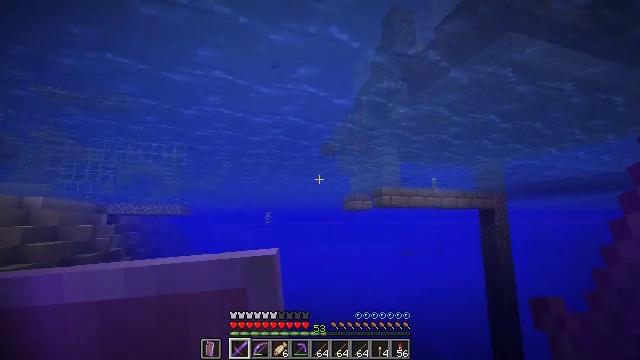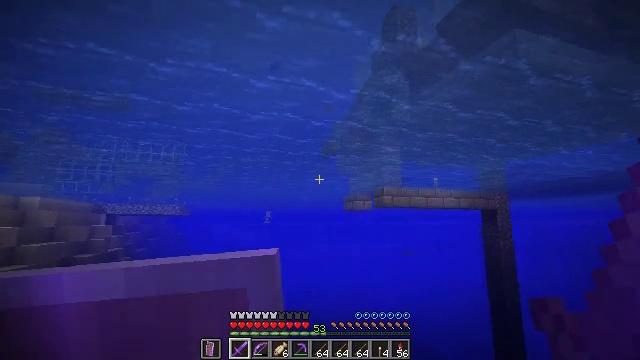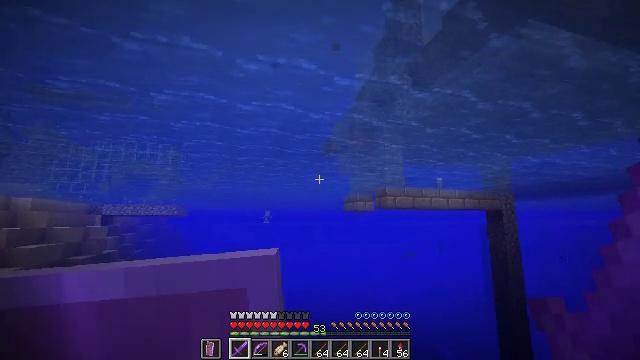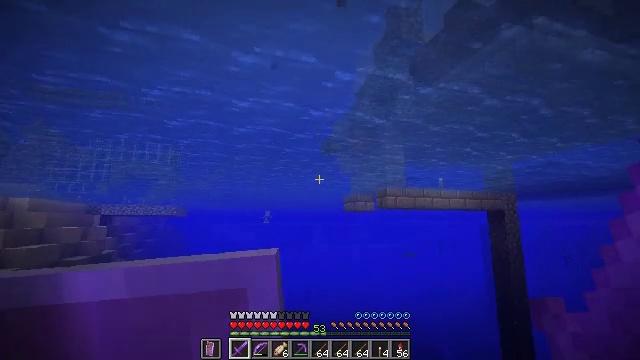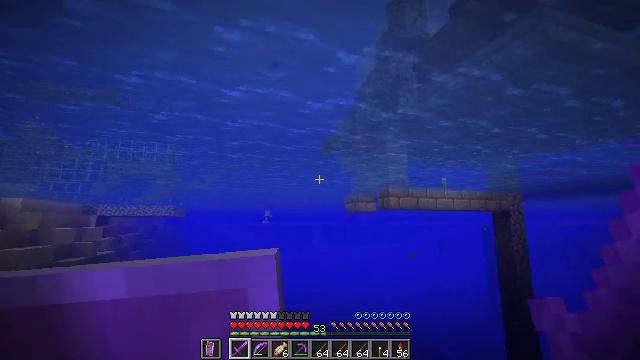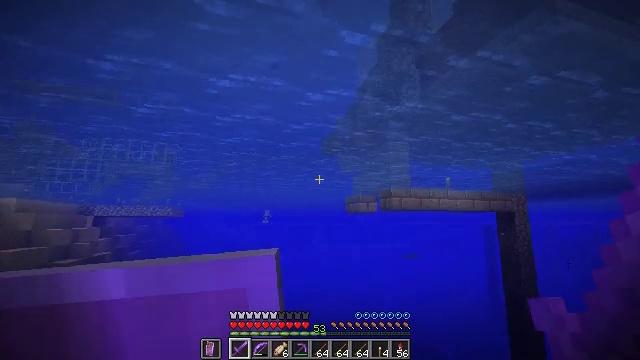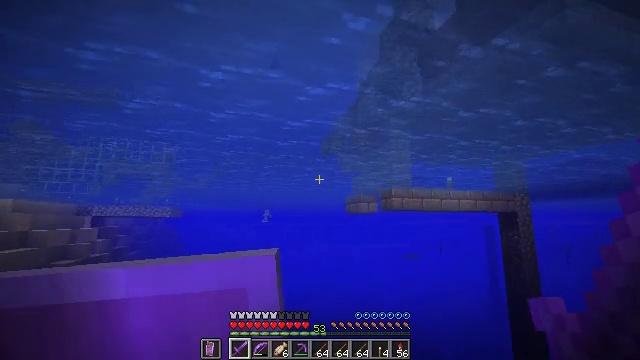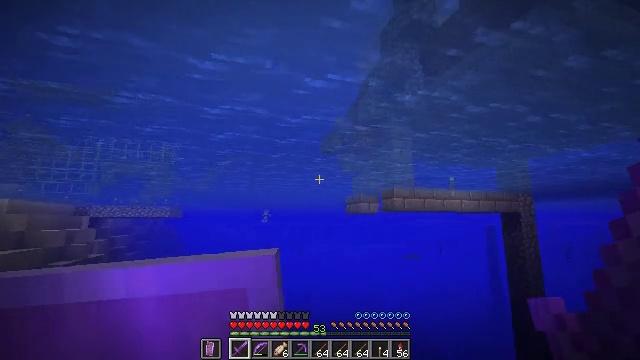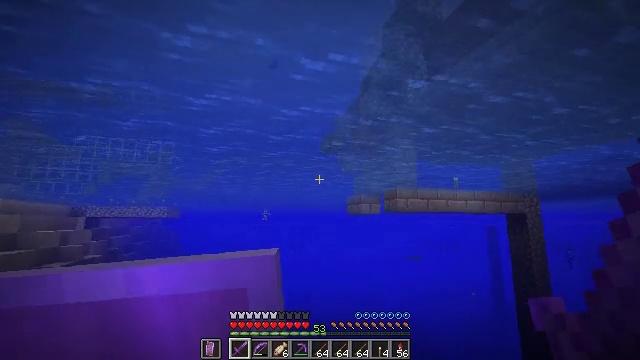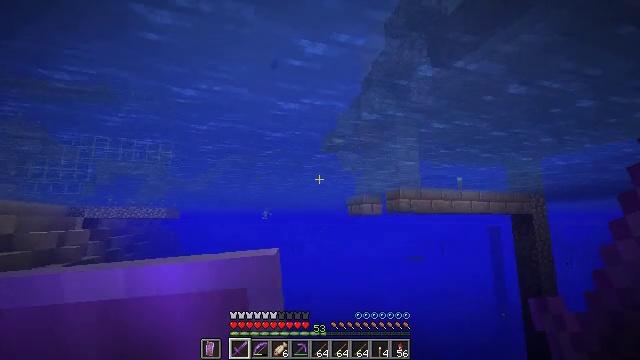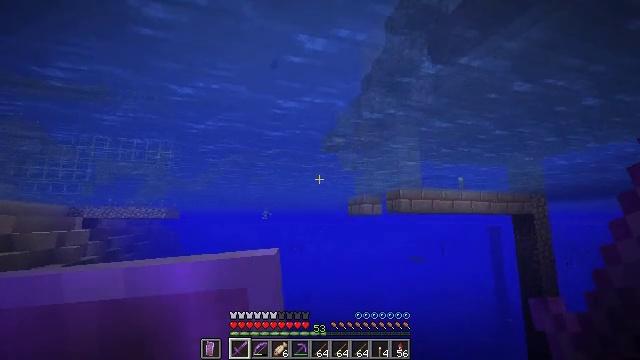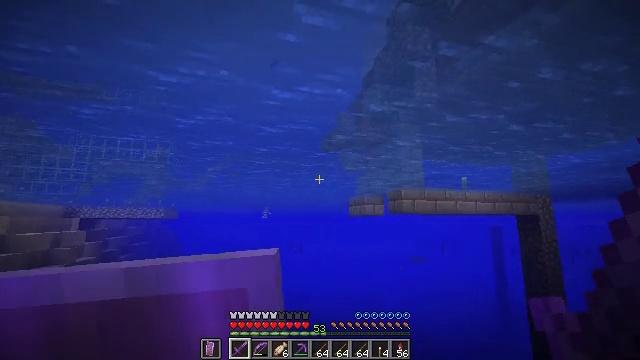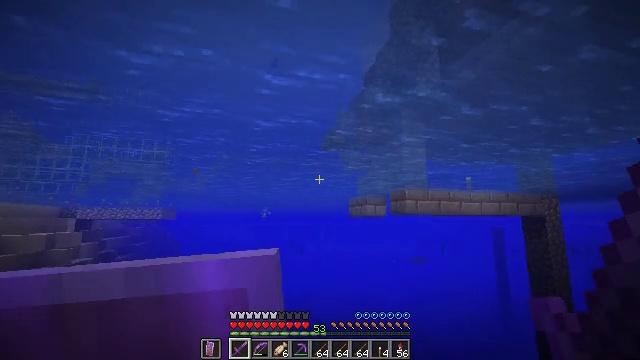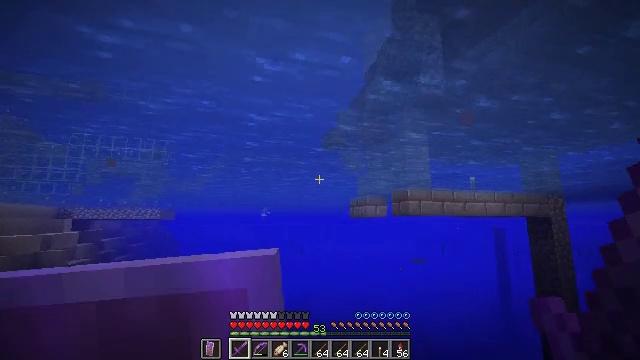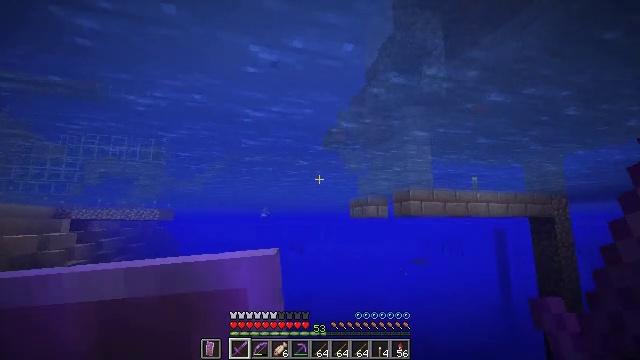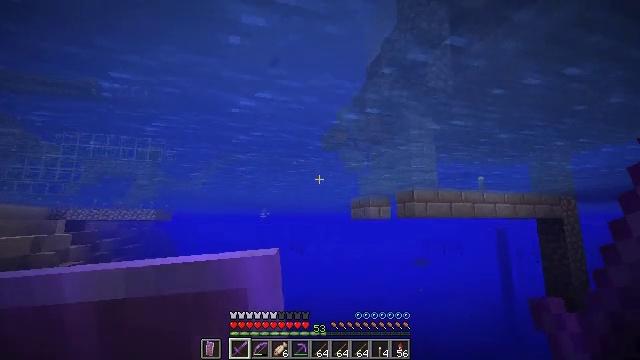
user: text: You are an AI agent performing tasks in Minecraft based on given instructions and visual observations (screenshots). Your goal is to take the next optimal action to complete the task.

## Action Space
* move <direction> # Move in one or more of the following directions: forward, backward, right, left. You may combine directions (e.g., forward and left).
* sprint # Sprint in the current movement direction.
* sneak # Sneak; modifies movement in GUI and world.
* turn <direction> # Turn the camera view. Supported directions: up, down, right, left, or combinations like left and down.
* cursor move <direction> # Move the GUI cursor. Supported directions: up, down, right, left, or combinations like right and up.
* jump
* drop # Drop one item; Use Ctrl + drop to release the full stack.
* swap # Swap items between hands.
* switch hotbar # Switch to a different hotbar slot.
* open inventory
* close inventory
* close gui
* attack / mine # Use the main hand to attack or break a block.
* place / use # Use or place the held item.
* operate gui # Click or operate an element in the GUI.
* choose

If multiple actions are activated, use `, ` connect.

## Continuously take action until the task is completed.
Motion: motion action
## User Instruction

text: craft item air
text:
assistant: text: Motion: move forward, sprint
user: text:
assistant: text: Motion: move forward, sprint
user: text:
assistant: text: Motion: move forward, sprint
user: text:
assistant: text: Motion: move forward, sprint
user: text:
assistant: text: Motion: move forward, sprint
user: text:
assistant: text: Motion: move forward, sprint
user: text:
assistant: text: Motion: move forward, sprint
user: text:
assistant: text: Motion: move forward, sprint
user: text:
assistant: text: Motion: move forward, sprint
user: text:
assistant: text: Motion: move forward, sprint
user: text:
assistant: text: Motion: move forward, sprint
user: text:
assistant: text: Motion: move forward, sprint
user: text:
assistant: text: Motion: move forward, sprint
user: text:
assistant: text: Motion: move forward, sprint
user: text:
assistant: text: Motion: move forward, sprint
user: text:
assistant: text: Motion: move forward, sprint
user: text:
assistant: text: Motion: move forward, sprint
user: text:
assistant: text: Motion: move forward, sprint
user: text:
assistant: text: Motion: move forward, sprint
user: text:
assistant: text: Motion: move forward, sprint
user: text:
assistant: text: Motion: move forward, sprint
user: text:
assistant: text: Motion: move forward, sprint, jump
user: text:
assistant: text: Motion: move forward, sprint, jump
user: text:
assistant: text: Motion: move forward, sprint, jump
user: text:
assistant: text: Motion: move forward, sprint, jump
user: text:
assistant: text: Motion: move forward, sprint
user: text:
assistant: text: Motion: move forward, sprint
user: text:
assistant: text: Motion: move forward, sprint
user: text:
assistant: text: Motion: move forward, sprint
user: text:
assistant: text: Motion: move forward, sprint